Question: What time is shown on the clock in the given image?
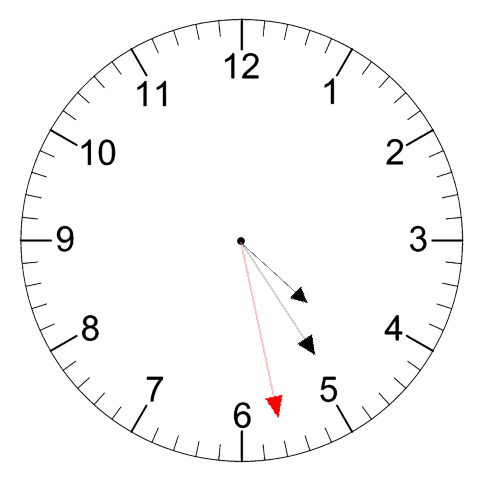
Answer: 04:24:28